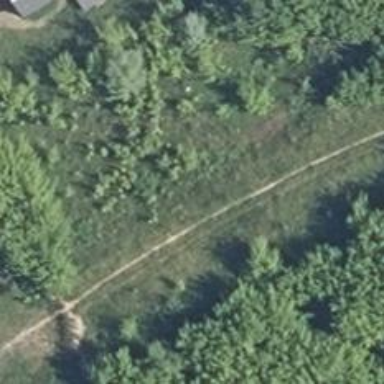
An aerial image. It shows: Dirt path.